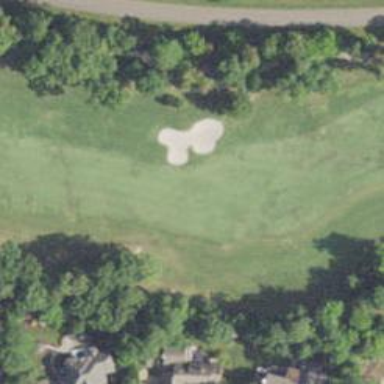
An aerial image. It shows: Golf fairway surrounded by grass.